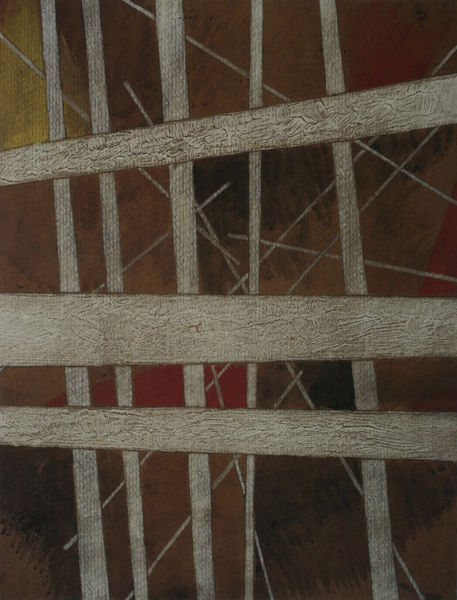
Titel: Dynamische Raumkonstruktion
Künstler: Ljubow Popowa
Standort: Ludwigshafen
Institution: Städtische Kunstsammlungen
Schlagwörter: weiß, gelb, komposition, ausschnitt, braun, grau, holz, schwarz, rot, zaun, karo, malerei, muster, natur, gitter, russland, abstrakt, flächen, linien, herbst, latten, detail, schmal, gestreift, streifen, balken, bretter, abstraktion, geflecht, radierung, quer, leinwand, räume, maserung, schräge, breit, schief, geometrie, lewitt, gekreuzt, raster, längs, konstruktivismus, russisch, goldener schnitt, übereinander, senkrechte, informel, abstrakter expressionismus, bereiche, waagerechte, flechen, formem, mikado, begrenzungen, abstratktion, abstraker expressionismus